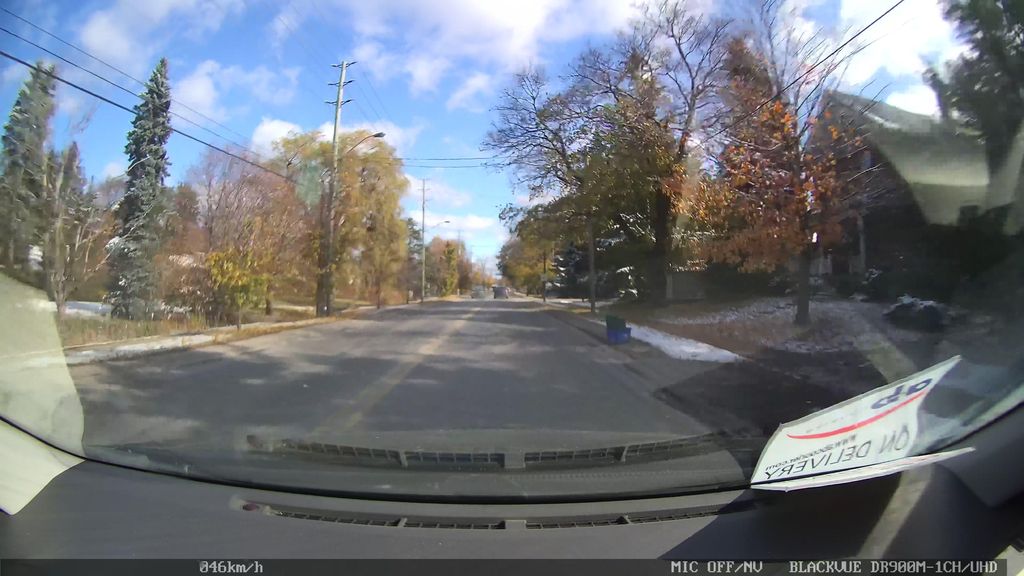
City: toronto